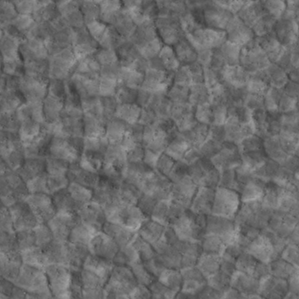
Label: non_frost